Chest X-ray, PA view. Patient: 23 years old, sex F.
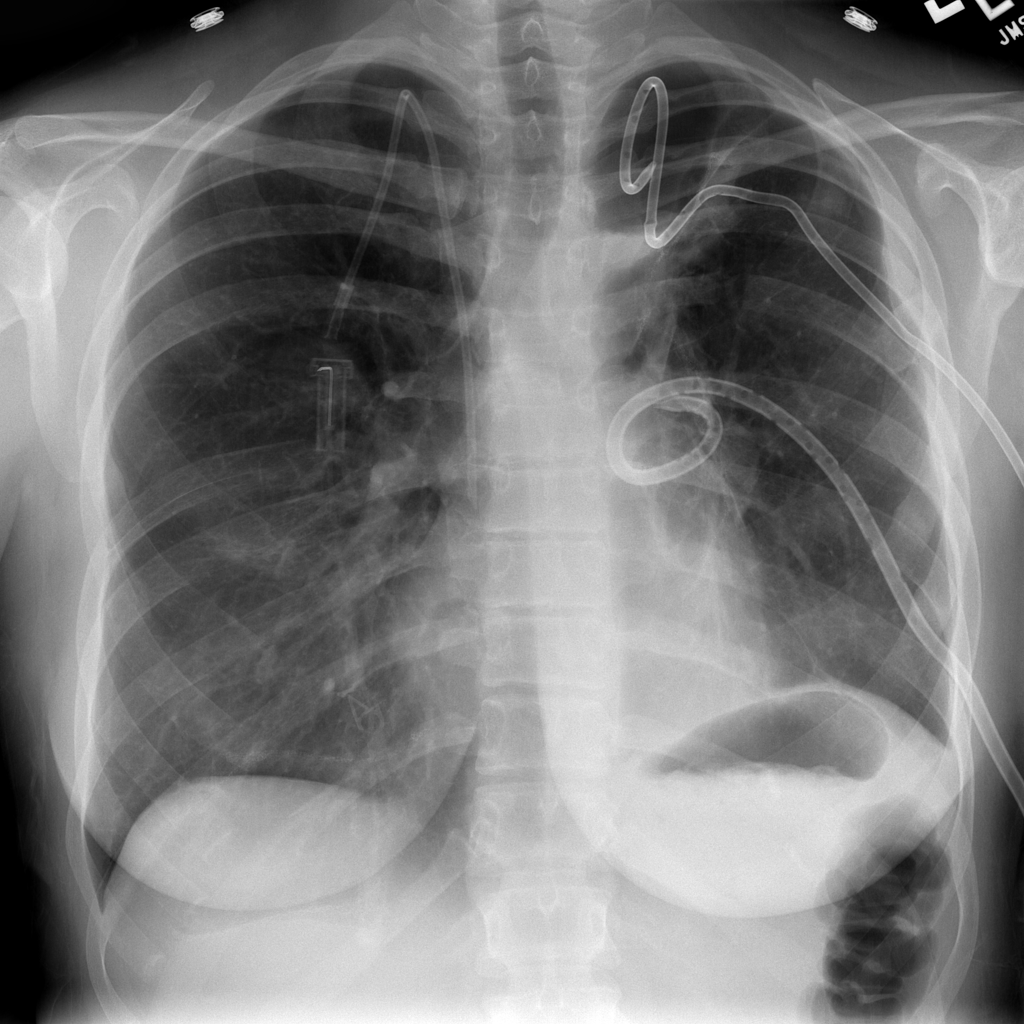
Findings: Atelectasis, Pneumothorax